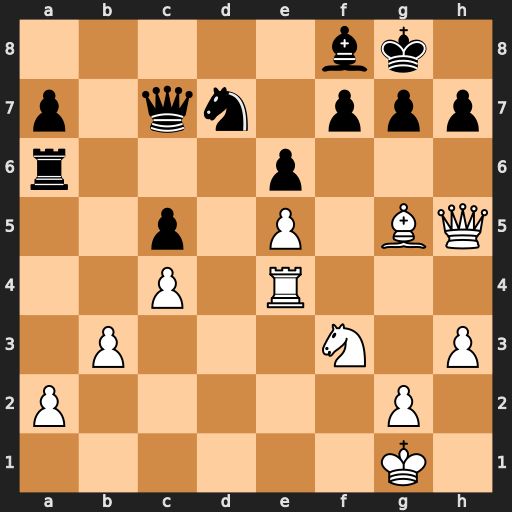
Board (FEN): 5bk1/p1qn1ppp/r3p3/2p1P1BQ/2P1R3/1P3N1P/P5P1/6K1
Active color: w
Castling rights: -
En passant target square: -
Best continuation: Rh4 h6 Bxh6 g6 Qg5